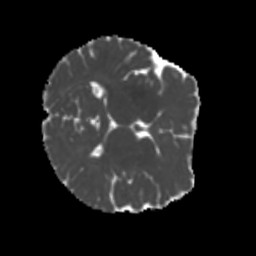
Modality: MD
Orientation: axial
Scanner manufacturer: siemens
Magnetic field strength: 3 T
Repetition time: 4 s
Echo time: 0.0594 s